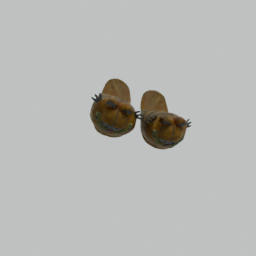
Label: people